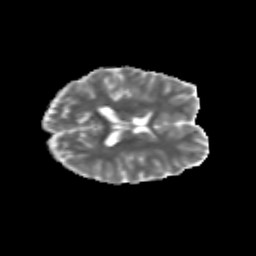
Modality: MD
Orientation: axial
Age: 21
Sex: female
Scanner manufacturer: siemens
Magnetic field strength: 3 T
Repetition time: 3.5 s
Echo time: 0.125 s